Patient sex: M
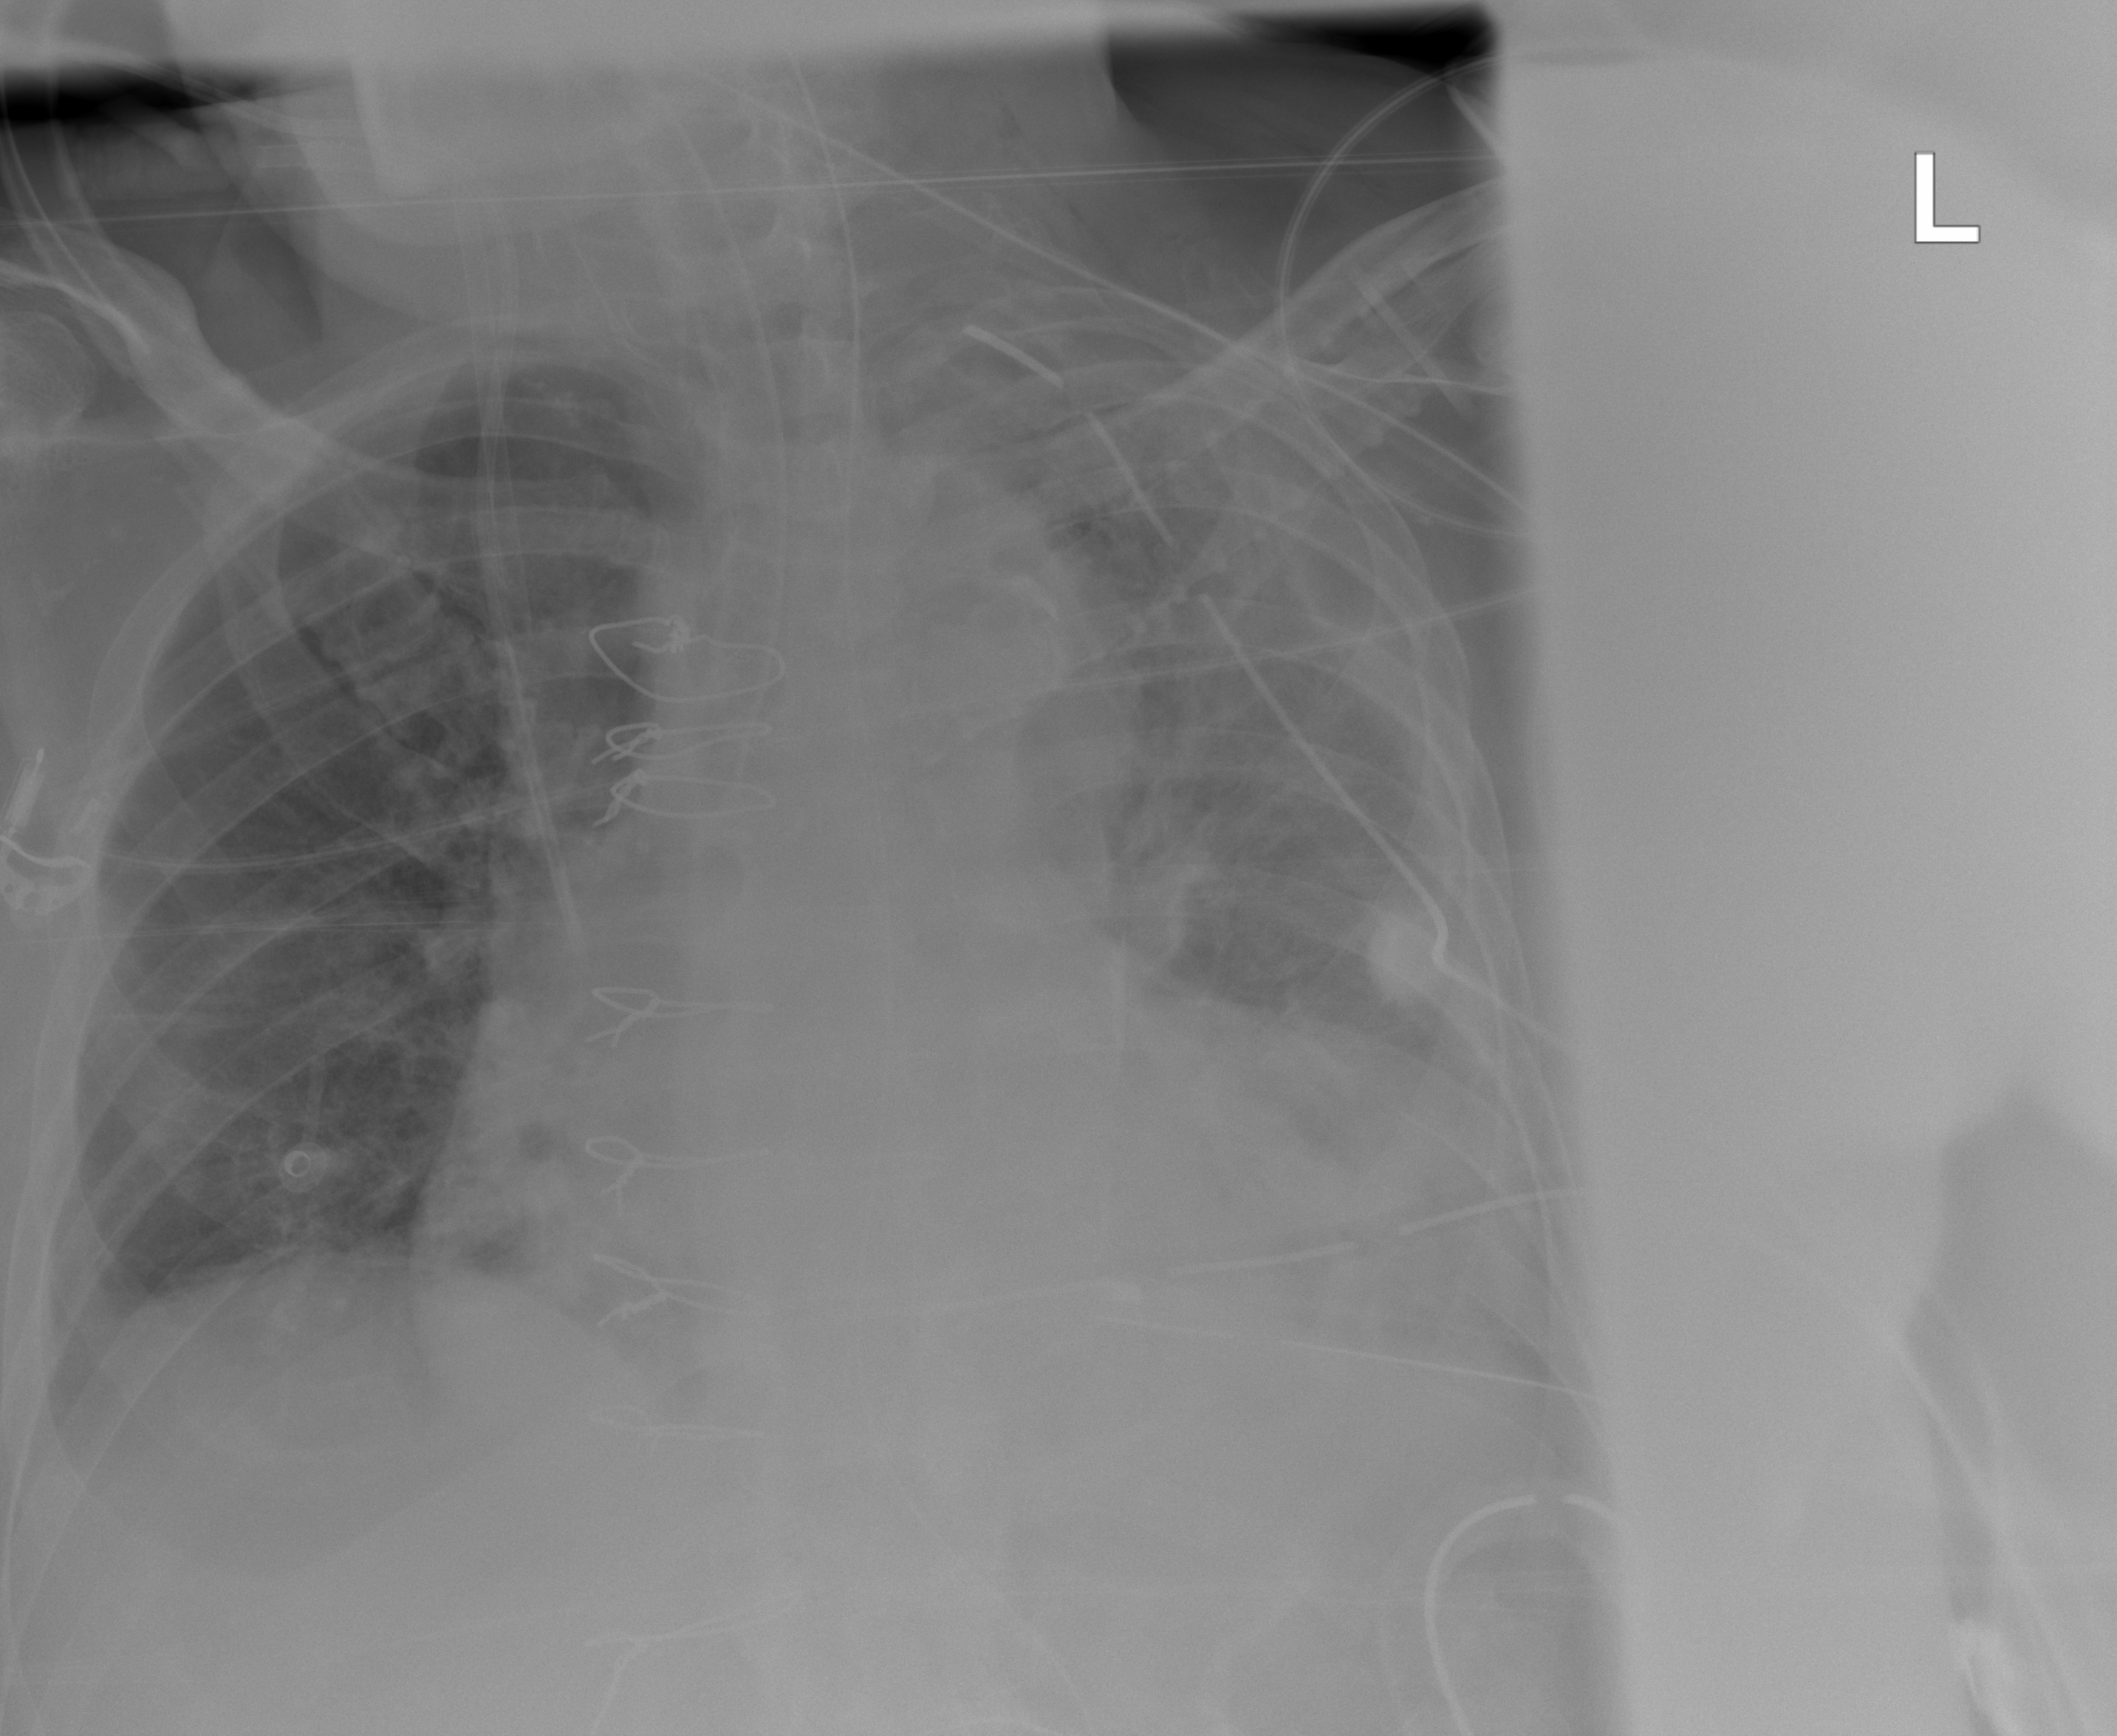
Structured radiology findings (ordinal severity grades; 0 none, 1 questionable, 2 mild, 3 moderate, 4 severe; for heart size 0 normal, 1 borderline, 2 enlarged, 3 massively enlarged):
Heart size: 3
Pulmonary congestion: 0
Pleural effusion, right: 0
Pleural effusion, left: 0
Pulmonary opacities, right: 0
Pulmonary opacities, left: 2
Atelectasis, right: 0
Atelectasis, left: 0